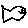
Label: fish